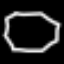
Label: octagon